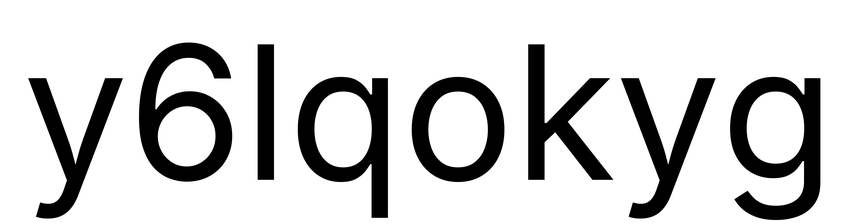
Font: Inter_Regular